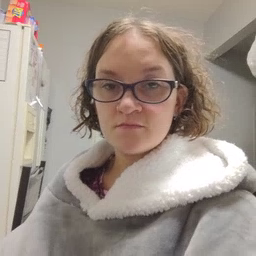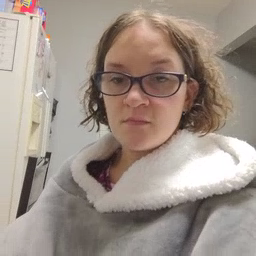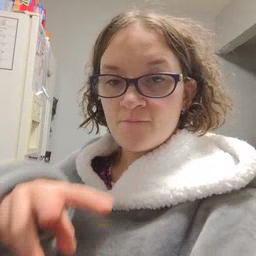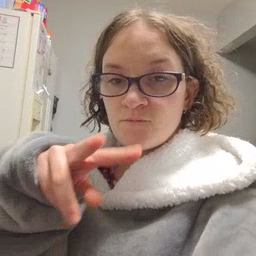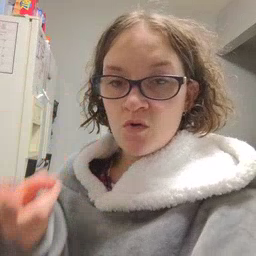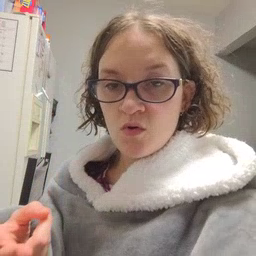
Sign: fall